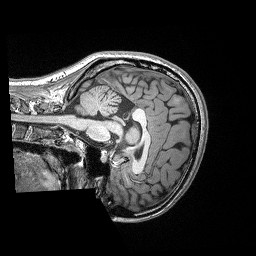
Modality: T1w
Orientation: sagittal
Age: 20
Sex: female